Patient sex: F
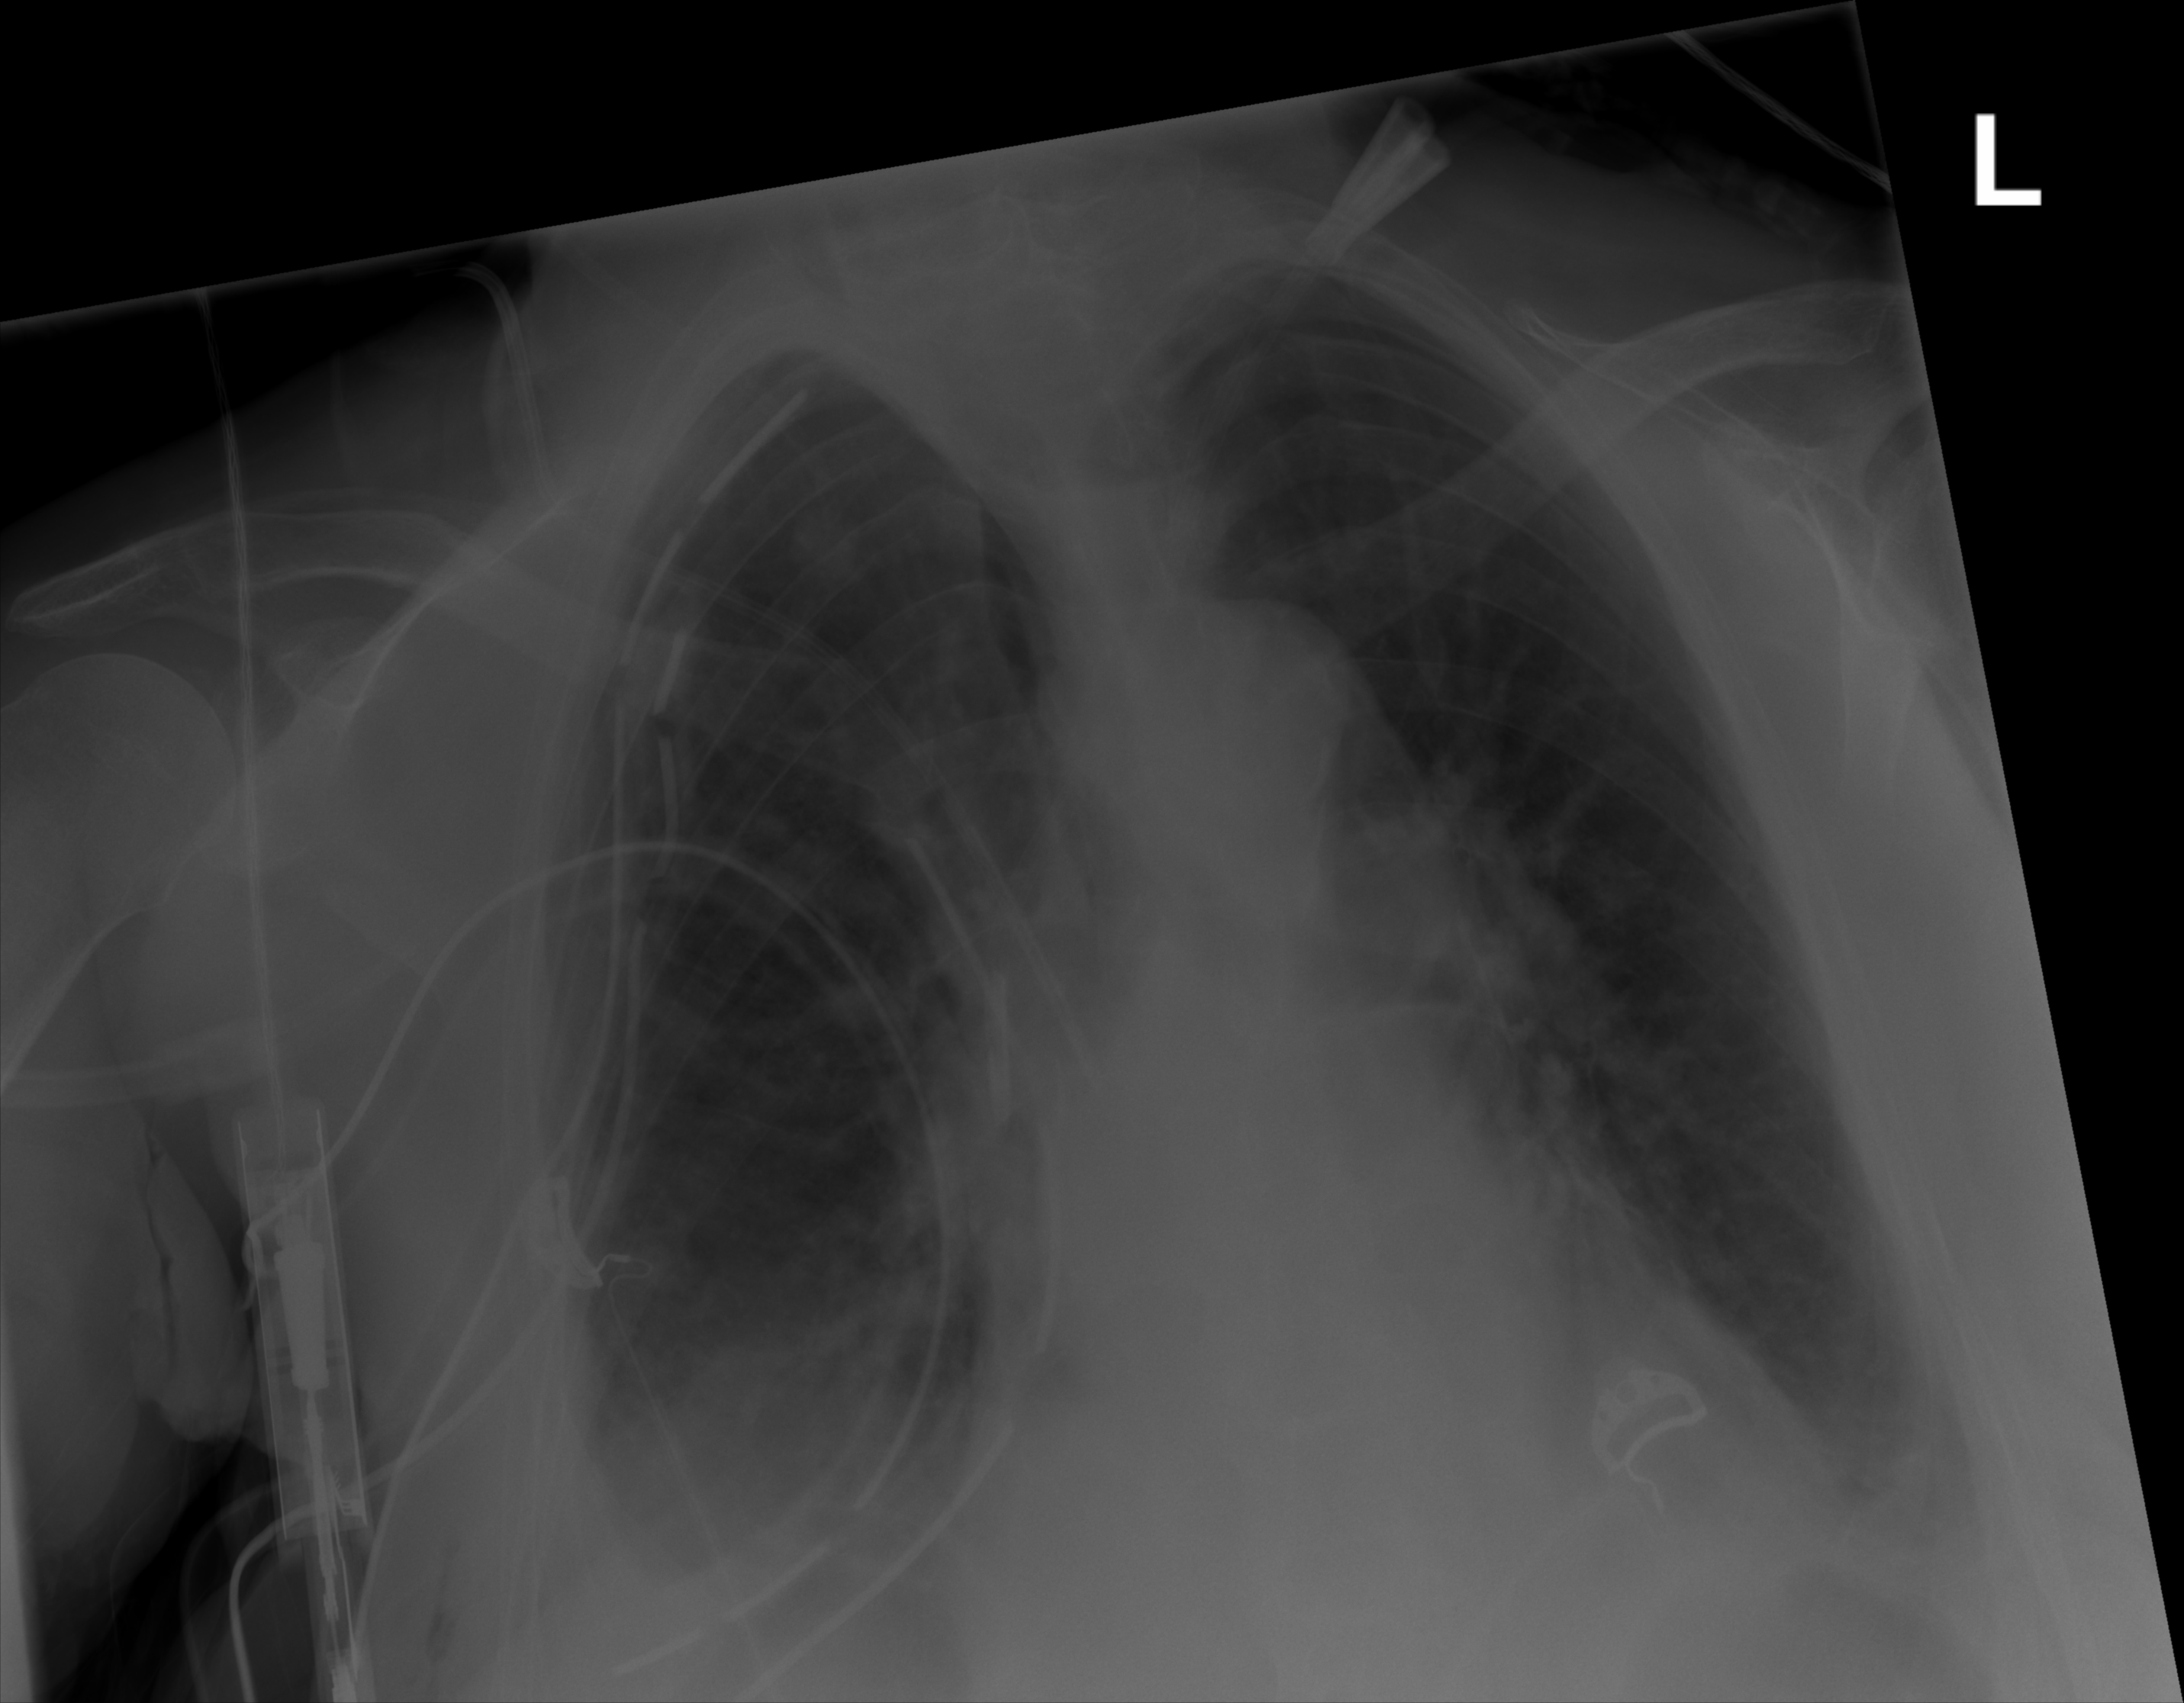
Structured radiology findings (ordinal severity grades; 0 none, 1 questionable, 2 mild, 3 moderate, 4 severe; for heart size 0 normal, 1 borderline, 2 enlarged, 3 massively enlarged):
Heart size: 2
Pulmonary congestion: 0
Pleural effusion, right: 2
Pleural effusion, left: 2
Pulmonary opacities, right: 0
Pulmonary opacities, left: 0
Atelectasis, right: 2
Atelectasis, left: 2